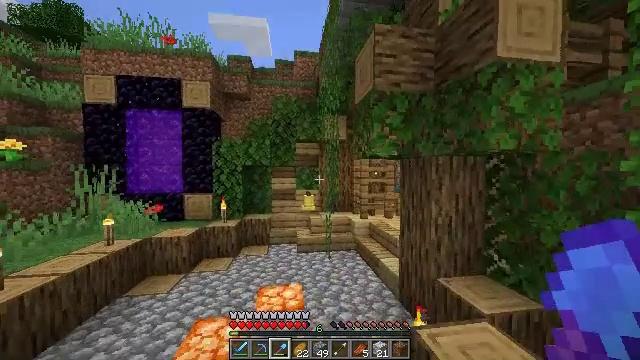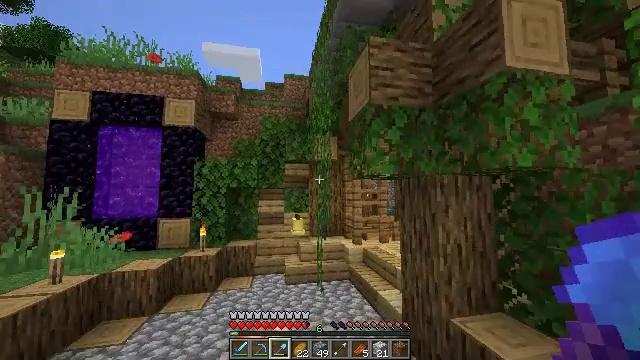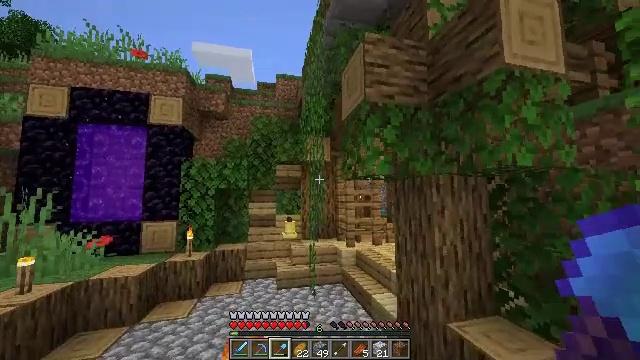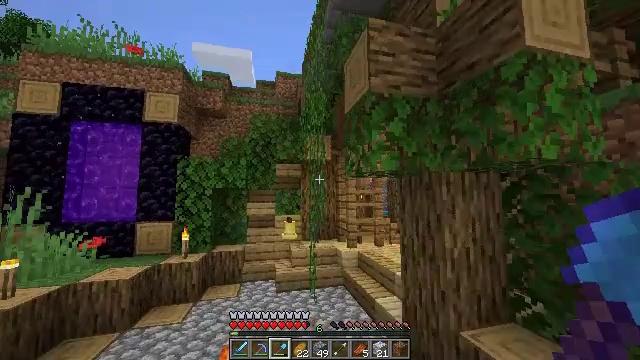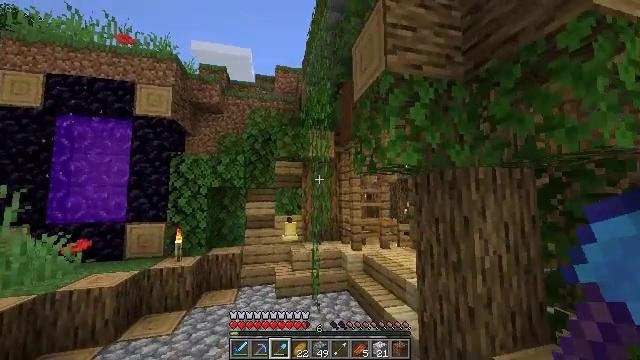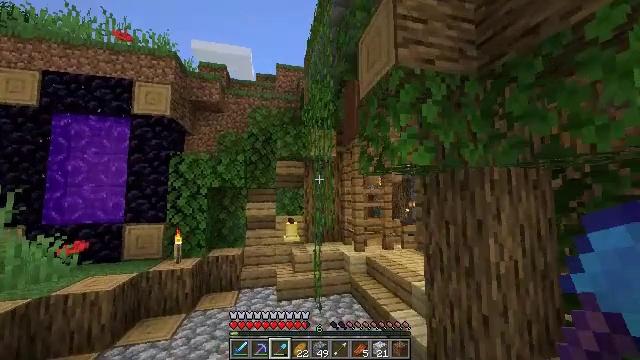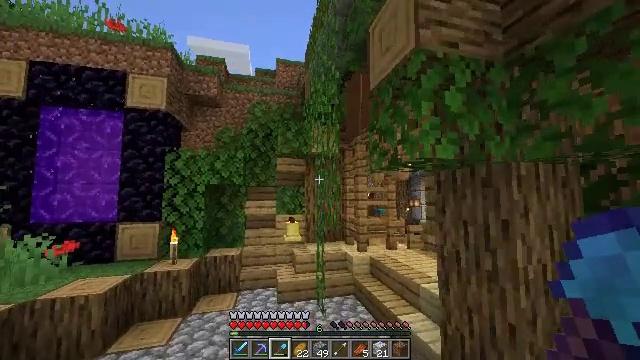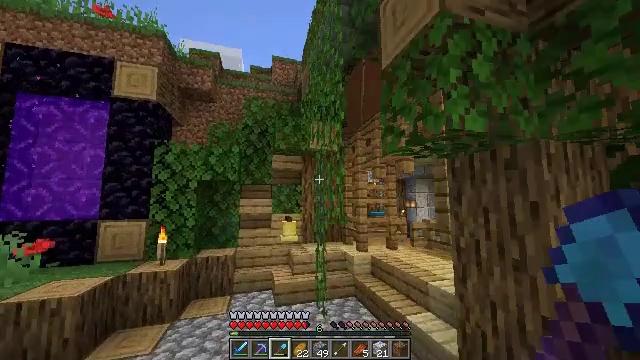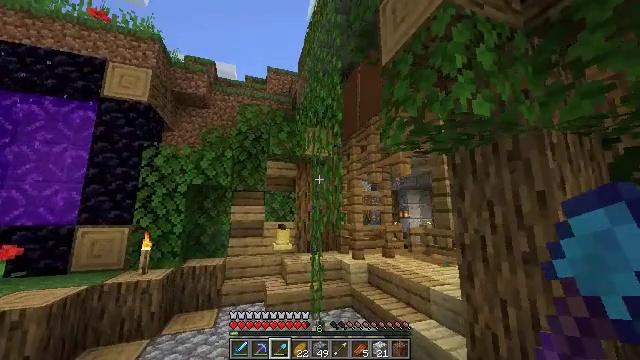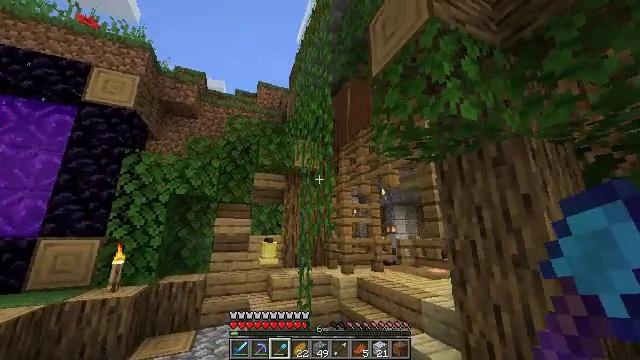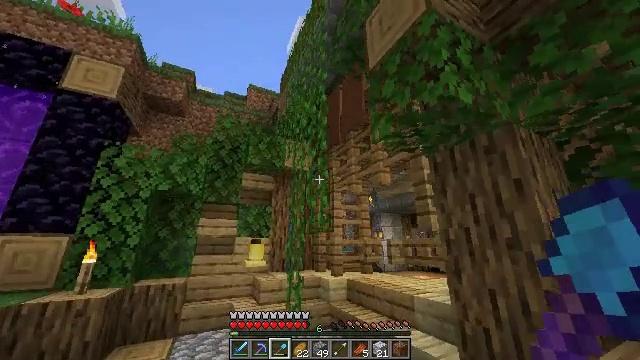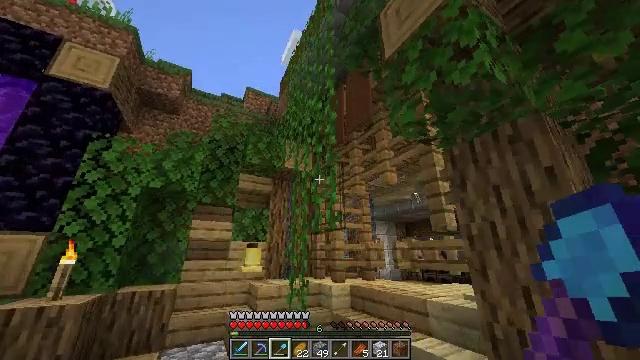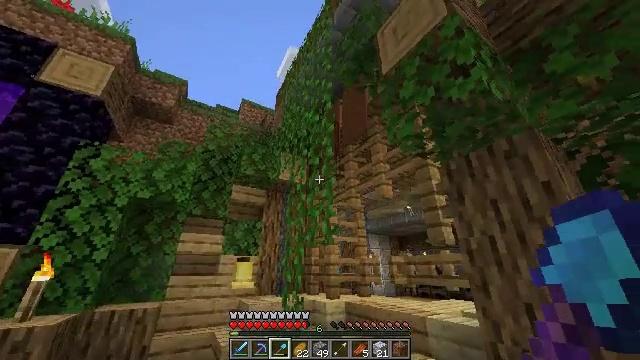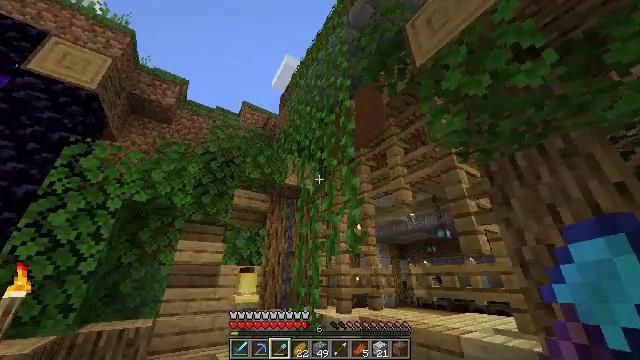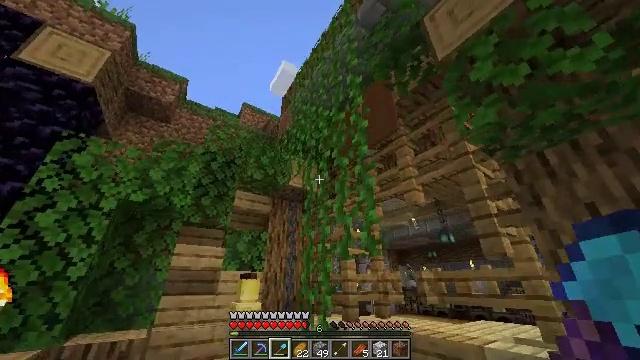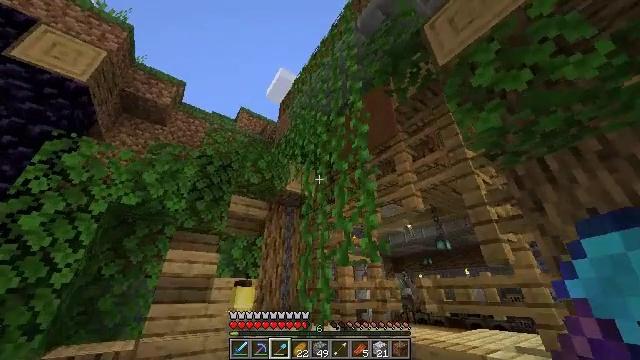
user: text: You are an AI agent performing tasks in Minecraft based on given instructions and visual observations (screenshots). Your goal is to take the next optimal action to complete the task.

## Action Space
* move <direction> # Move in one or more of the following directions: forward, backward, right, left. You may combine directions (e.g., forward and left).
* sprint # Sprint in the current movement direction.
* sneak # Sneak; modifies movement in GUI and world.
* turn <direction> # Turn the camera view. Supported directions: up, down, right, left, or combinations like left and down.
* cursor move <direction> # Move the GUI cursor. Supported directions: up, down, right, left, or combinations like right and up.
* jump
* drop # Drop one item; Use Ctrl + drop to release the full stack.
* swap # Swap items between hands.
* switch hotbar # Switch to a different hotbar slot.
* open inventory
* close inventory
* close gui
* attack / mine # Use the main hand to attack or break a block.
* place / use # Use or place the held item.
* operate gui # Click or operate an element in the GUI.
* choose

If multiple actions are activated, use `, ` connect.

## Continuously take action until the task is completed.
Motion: motion action
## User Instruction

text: Collect vines by mining them.
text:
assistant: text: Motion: move forward, turn right and up
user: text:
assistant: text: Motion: move forward, turn right
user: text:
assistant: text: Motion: move forward
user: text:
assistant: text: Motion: move forward and move left
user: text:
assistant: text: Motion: move forward and move left
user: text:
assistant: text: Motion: move forward and move left
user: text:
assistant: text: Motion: move forward and move left, turn right and up
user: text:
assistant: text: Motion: move forward and move left, turn right and up
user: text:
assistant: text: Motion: move forward and move left, turn right and up
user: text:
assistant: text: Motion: move forward and move left, turn right and up
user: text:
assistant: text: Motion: move forward and move left, turn right and up
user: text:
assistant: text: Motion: move forward and move left, turn right and up
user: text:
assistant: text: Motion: move forward and move left, turn right and up
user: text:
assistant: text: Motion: move forward and move left, turn right and up
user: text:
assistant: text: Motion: move forward and move left, turn right and up
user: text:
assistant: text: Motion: move forward and move left, turn right and up
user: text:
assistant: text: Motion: move forward and move left, turn right and up
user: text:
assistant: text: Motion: move left, turn right and up
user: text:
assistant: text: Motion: turn right, attack / mine
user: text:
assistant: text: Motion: turn right and up, attack / mine
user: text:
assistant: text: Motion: attack / mine
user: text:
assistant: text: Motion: attack / mine
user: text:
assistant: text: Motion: attack / mine
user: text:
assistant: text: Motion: attack / mine
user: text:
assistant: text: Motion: attack / mine
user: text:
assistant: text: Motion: attack / mine
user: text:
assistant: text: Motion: attack / mine
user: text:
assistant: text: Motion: turn left, attack / mine
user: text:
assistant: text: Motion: turn left, attack / mine
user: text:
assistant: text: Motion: turn left and down, attack / mine